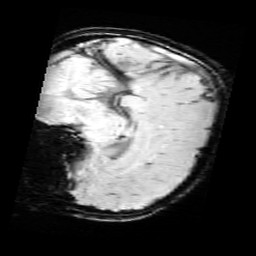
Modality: SWI
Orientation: sagittal
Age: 11
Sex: female
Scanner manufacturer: siemens
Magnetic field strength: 3 T
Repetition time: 0.027 s
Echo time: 0.02 s